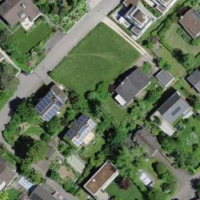
EUNIS habitat code: 55
Species observed at this site:
Jasminum nudiflorum
Spiraea japonica
Prunus lusitanica